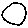
Label: circle